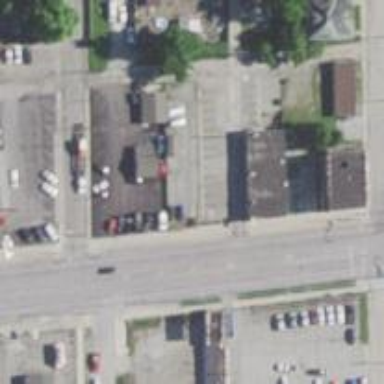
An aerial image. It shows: Alley classified as service road.